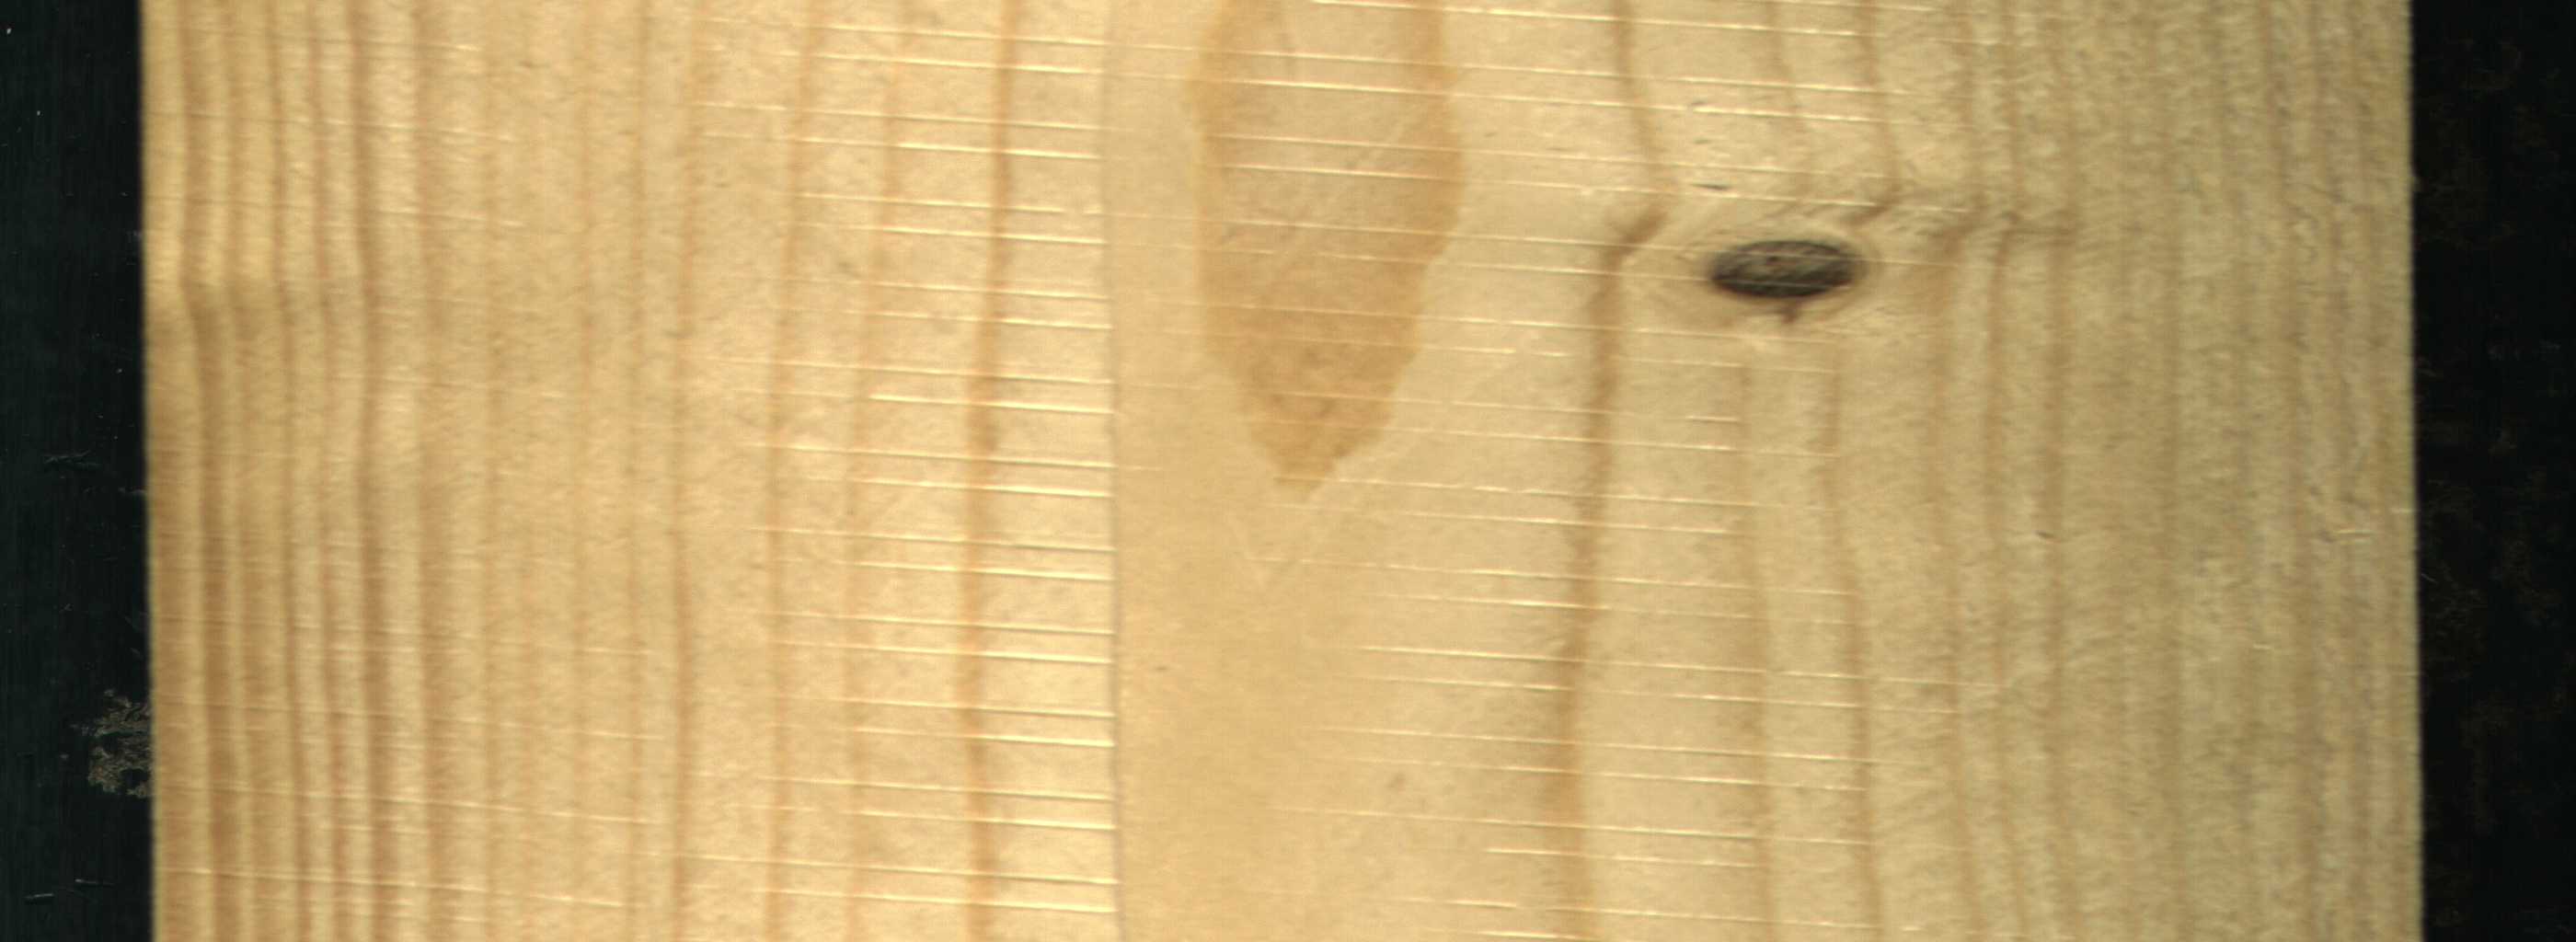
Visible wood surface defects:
Dead_Knot